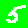
Digit: 5